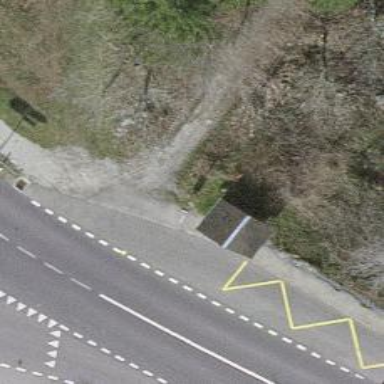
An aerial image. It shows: Bus stop with shelter.